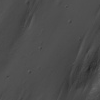
Atmospheric dust classification: not_dusty